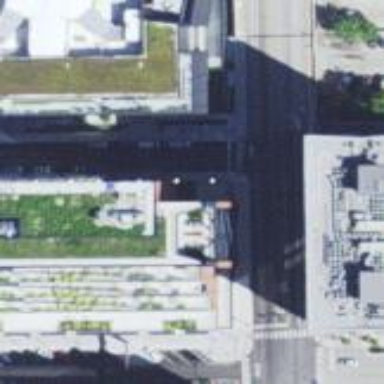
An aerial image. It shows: Office building.